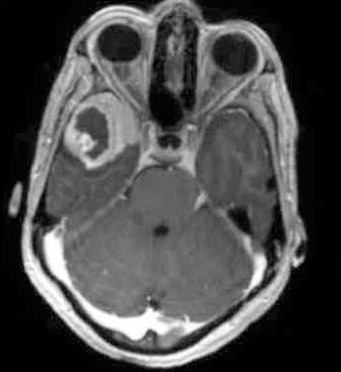
Label: meningioma